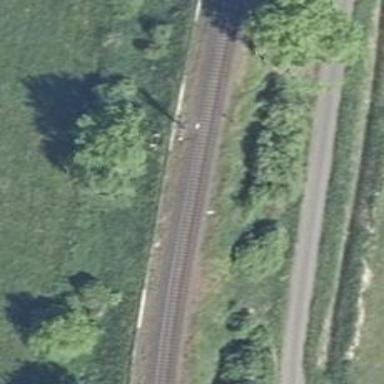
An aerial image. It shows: Railway signal.